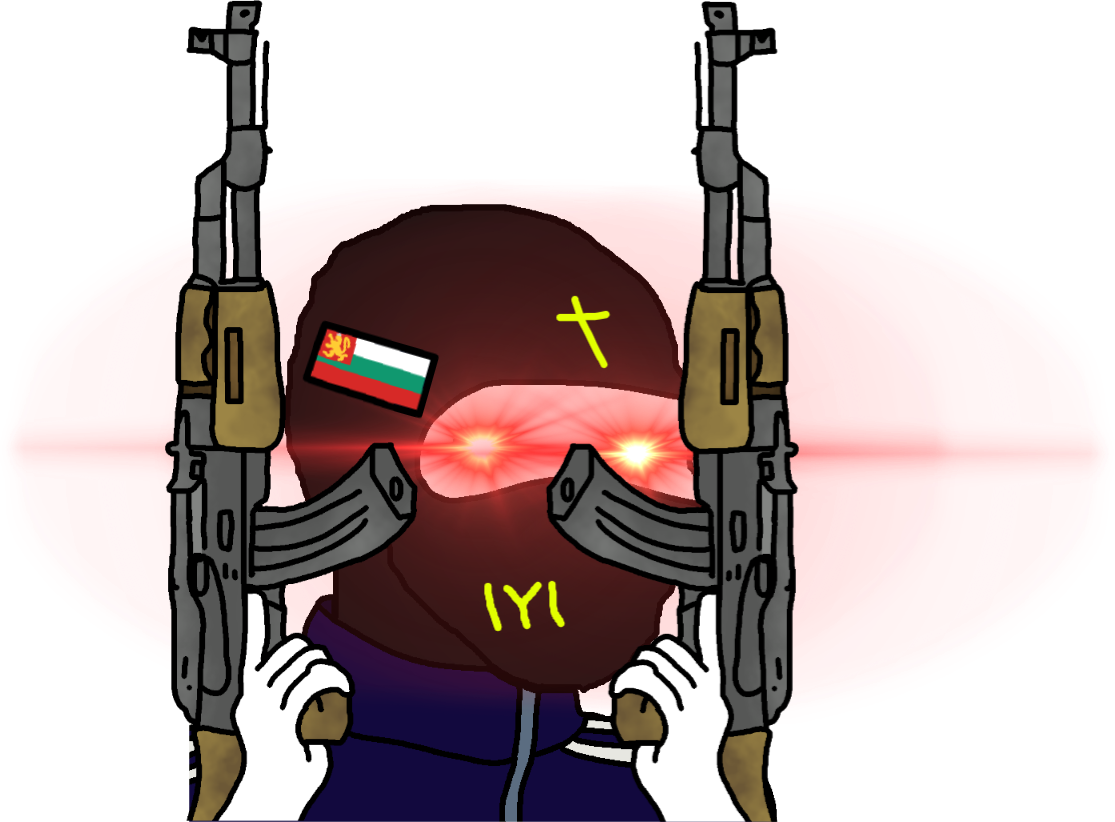
Label: 5_Oomer